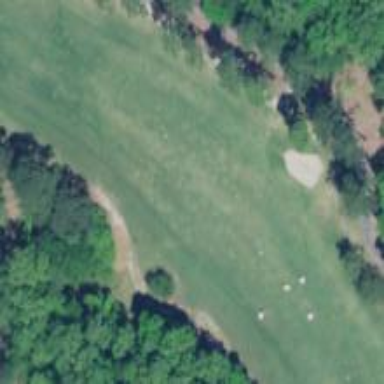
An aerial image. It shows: View of golf hole.